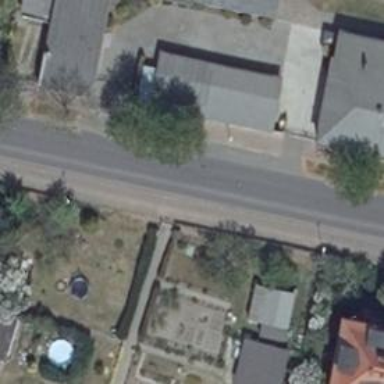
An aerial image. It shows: Residential road with asphalt surface. There are sidewalks on both sides and designated cycle lane.